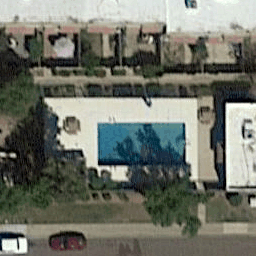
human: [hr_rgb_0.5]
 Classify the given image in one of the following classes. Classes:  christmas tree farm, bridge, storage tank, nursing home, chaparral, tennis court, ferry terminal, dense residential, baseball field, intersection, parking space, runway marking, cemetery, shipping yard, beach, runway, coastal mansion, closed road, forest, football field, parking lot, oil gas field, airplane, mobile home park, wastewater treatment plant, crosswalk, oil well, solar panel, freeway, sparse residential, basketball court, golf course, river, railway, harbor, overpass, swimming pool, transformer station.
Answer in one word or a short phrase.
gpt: swimming pool